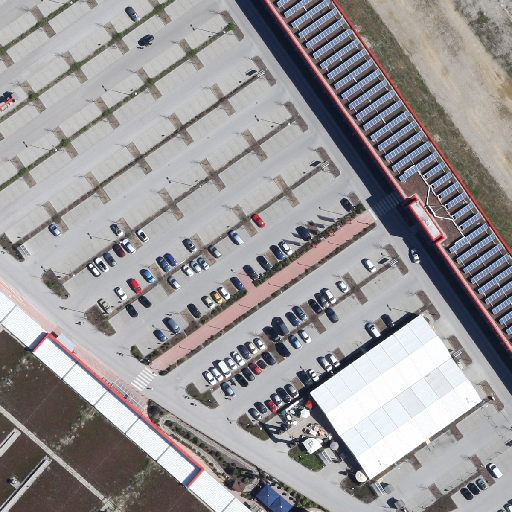
Referring expression: car